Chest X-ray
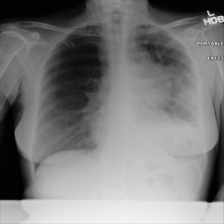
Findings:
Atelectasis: negative
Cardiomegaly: negative
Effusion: negative
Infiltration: negative
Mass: positive
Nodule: negative
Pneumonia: negative
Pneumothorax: negative
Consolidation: negative
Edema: negative
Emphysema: negative
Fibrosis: negative
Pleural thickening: negative
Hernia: negative